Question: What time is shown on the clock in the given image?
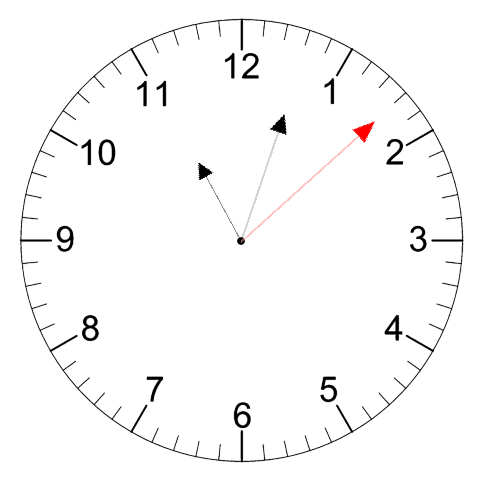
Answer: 11:03:08